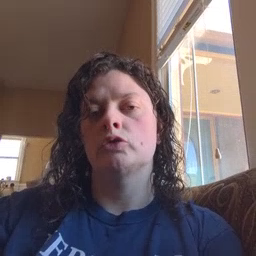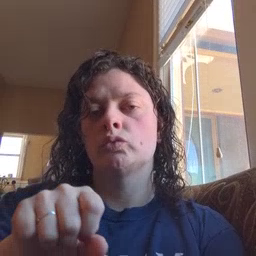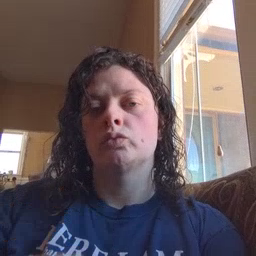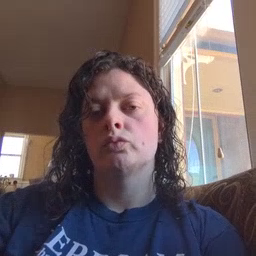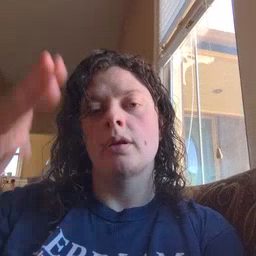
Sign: shoe